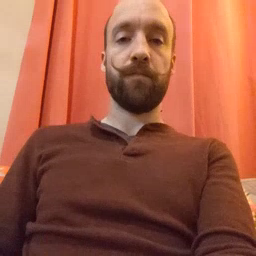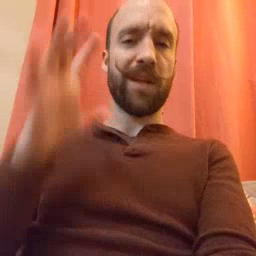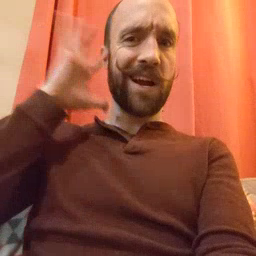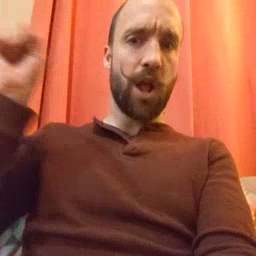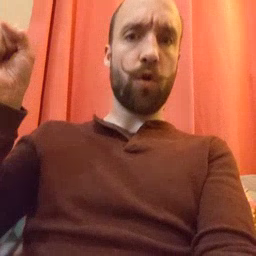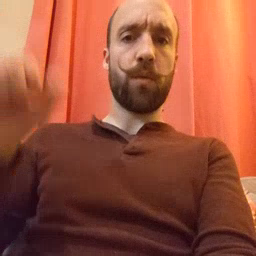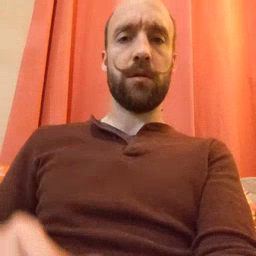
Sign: loud